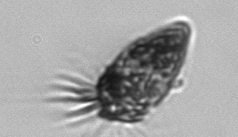
Label: Strombidium_tintinnodes